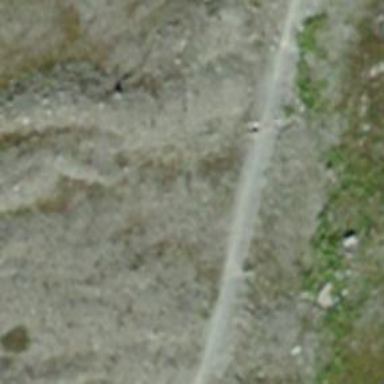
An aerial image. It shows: Path.